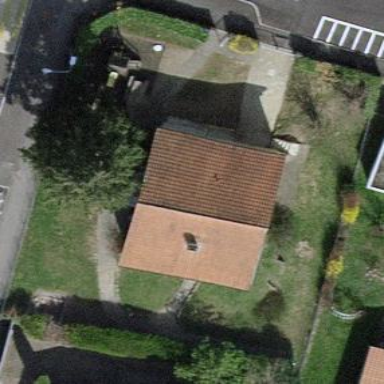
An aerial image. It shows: Garden enclosed by fence.